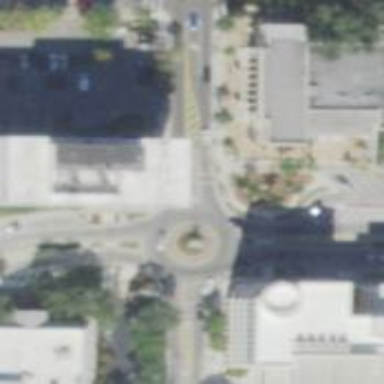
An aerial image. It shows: Roundabout at tertiary road junction.